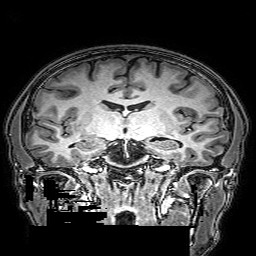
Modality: T1w
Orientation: sagittal
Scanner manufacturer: philips
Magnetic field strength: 3 T
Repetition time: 0.0096 s
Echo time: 0.0046 s